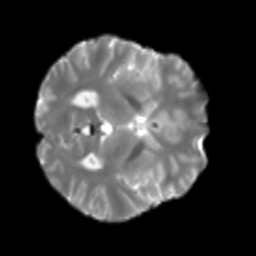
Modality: T2w
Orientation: axial
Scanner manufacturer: siemens
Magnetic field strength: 3 T
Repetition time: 4 s
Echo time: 0.0594 s